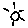
Label: sun